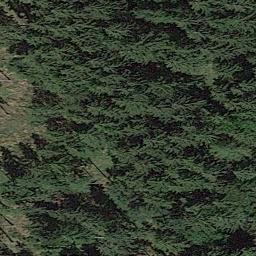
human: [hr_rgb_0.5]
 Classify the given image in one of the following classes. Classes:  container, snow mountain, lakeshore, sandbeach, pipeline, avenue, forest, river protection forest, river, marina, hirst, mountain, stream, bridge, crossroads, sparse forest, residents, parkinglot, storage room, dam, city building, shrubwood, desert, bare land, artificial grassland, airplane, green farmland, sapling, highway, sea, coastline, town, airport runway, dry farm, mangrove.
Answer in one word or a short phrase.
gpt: forest